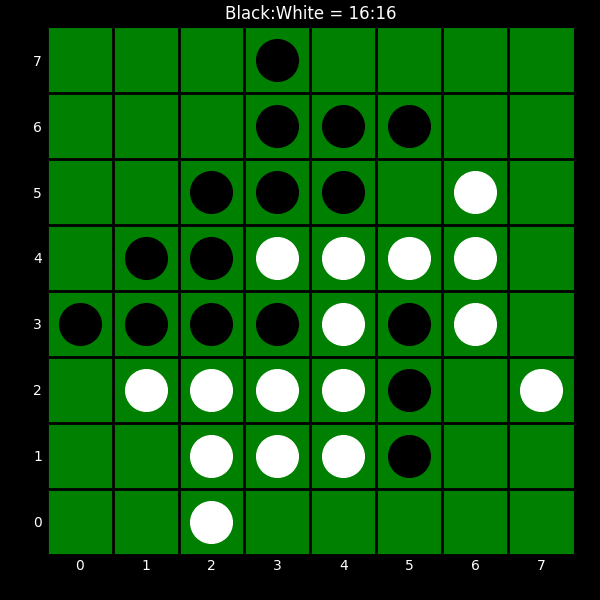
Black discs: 16
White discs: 16